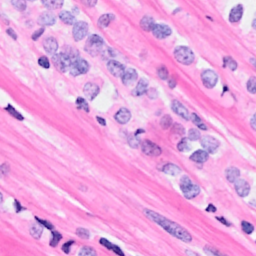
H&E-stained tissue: Breast